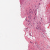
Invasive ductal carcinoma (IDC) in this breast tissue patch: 0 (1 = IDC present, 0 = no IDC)